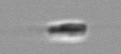
Label: flagellate_morphotype3